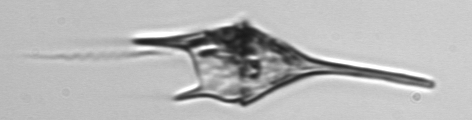
Label: Tripos_lineatus